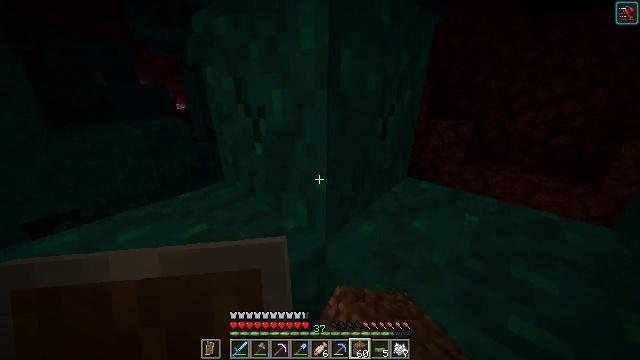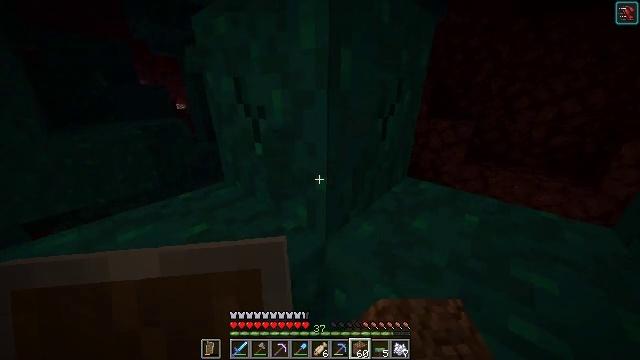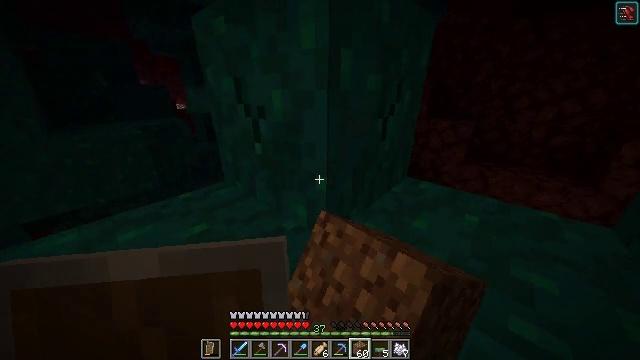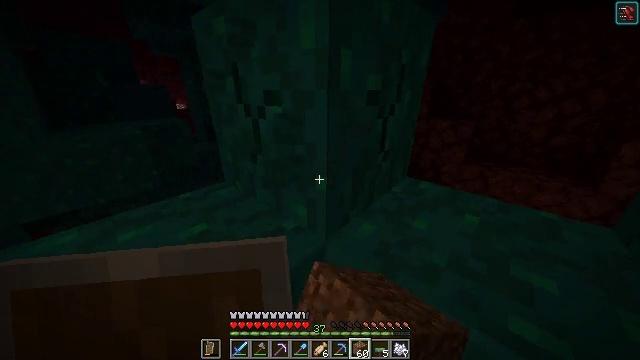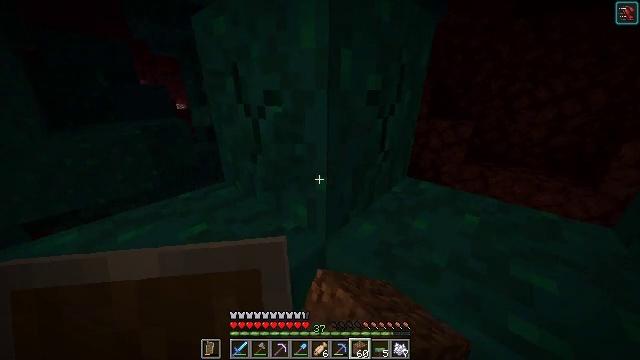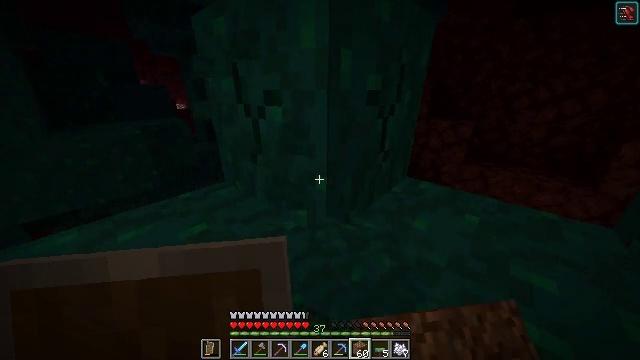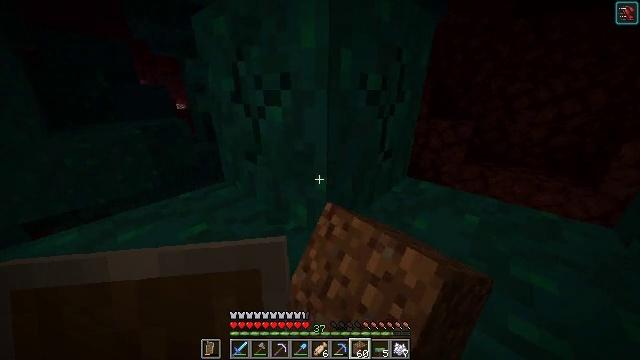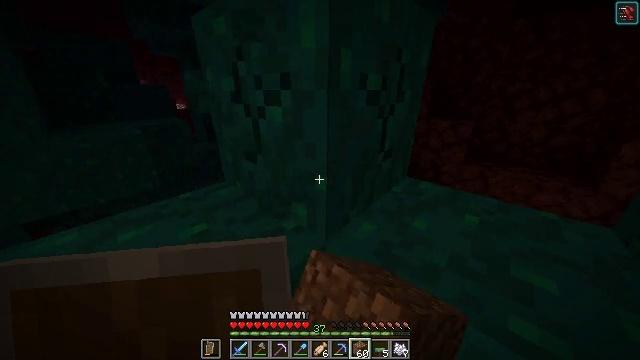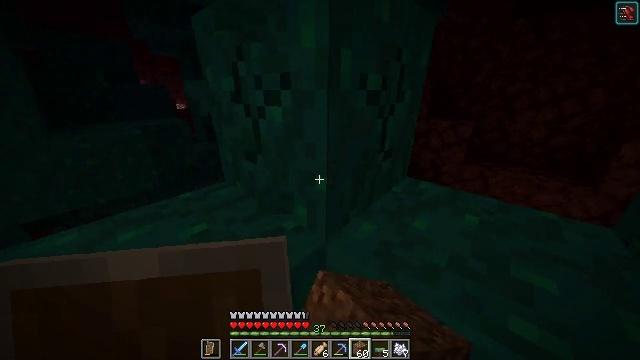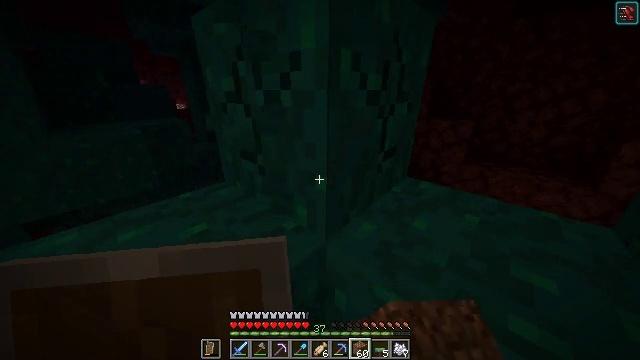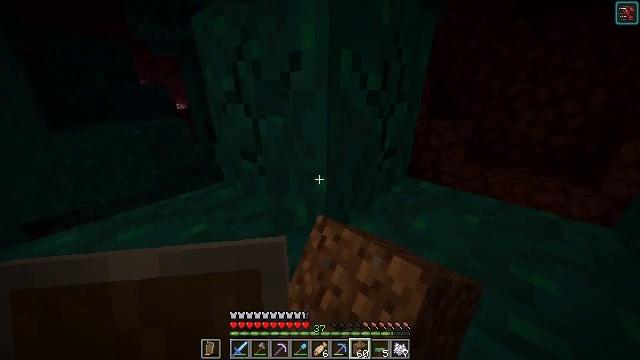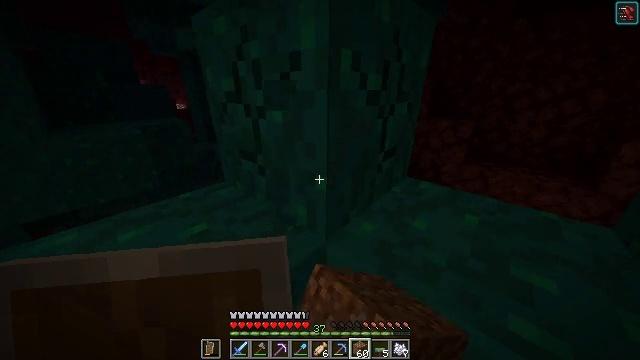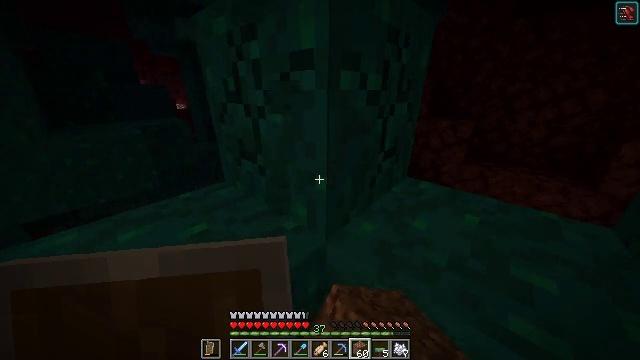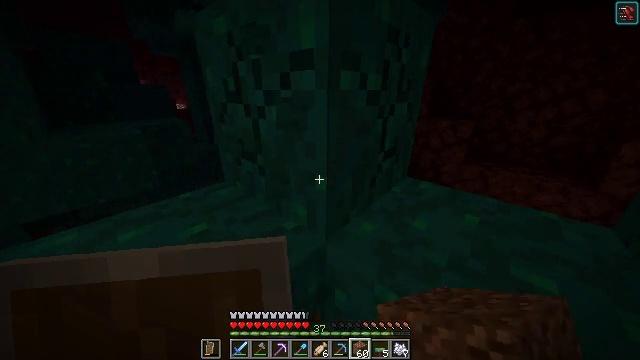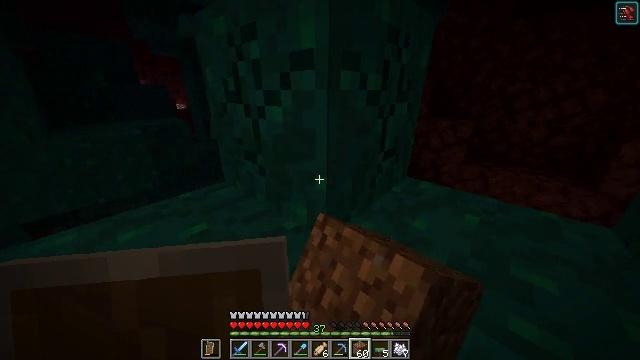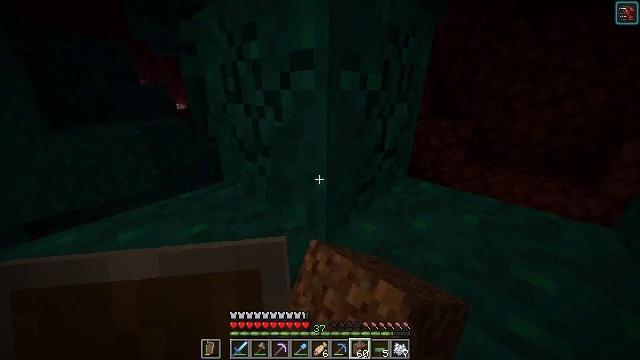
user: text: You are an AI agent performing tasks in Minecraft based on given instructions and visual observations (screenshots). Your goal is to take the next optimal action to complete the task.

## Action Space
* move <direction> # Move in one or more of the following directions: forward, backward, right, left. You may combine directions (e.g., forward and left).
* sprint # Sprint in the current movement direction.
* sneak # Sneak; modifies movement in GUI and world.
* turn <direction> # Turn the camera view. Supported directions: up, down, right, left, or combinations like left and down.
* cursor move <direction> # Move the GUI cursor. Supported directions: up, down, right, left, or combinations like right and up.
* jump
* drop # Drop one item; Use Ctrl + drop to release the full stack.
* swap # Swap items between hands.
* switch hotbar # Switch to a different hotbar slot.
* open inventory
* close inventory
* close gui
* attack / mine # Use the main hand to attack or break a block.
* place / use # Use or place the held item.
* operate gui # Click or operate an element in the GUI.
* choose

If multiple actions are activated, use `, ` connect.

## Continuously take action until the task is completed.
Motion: motion action
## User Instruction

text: Gather warped wart block from the Nether.
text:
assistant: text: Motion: attack / mine
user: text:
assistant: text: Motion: attack / mine
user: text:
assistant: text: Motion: attack / mine
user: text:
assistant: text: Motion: attack / mine
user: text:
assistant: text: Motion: attack / mine
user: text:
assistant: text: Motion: attack / mine
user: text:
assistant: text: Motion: attack / mine
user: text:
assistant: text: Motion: attack / mine
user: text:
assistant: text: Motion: attack / mine
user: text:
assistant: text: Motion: attack / mine
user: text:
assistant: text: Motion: attack / mine
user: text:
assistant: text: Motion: attack / mine
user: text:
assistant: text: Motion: attack / mine
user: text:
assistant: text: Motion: attack / mine
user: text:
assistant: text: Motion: attack / mine
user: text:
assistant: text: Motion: attack / mine
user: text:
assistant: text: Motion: attack / mine
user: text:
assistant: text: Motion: attack / mine
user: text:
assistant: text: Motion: attack / mine
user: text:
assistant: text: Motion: attack / mine
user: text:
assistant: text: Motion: attack / mine
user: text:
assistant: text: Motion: attack / mine
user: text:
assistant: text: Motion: attack / mine
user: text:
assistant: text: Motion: attack / mine
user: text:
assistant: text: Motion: attack / mine
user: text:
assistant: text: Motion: turn left and down, attack / mine
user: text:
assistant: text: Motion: attack / mine
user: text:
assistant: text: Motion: attack / mine
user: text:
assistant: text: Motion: turn down, attack / mine
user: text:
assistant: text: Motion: turn down, attack / mine